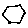
Label: hexagon